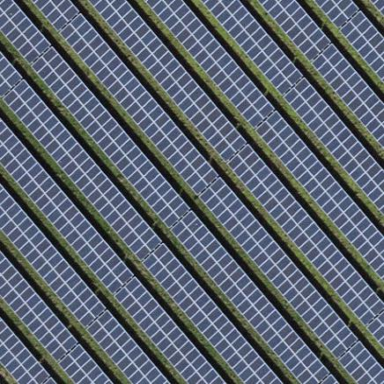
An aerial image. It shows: Solar photovoltaic panel generator.